Interaction volume radius: 10 \u00c5
Interaction volume height: 30 \u00c5
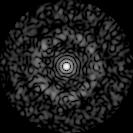
Disorder parameter: 0.832